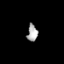
Tissue: prostate
Cell type: T cells
Senescence score: 0.2214
Nuclear area (px): 170
Mean DAPI intensity: 168.888